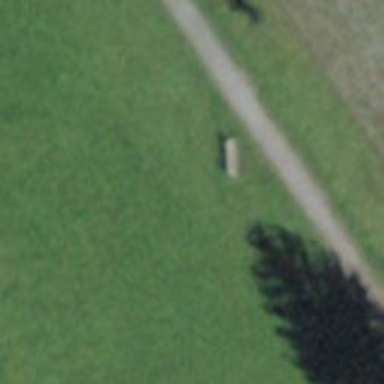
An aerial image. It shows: Bench.